Question: I have two tables in my database: 'TPM_AREAS' and 'TPM_WORKGROUPS'. There exists a many-to-many relationship between these two tables, and these relationships are stored in a table called 'TPM_AREAWORKGROUPS'. This table looks like this:

What I need to do is load all these mappings into memory at once, in the quickest way possible. As 'TPM_AREAWORKGROUPS' is an , I can't just say:
'''
var foo = (from aw in context.TPM_AREAWORKGROUPS select aw);
'''
I can think of three ways to possibly do this, however I'm not quite sure how to accomplish each of them nor which one is the best.
Something like:
'''
var allWG = (from w in context.TPM_WORKGROUPS.Include("TPM_AREAS")
where w.TPM_AREAS.Count > 0
select w);
// Loop through this enumeration and manually build a mapping of distinct AREAID/WORKGROUPID combinations.
'''
Pros: This is probably the standard EntityFramework way of doing things, and doesn't require me to change any of the database structure or mappings.
Cons: Could potentially be slow, since the 'TPM_WORKGROUPS' table is rather large and the 'TPM_AREAWORKGROUPS' table only has 13 rows. Plus, there's no 'TPM_AREAWORKGROUPS' class, so I'd have to return a collection of Tuples or make a new class for this.
Ideally, I'd like a 'TPM_AREAWORKGROUP' class, and a 'context.TPM_AREAWORKGROUP' property. I used the designer to create this model directly from the database, so I'm not quite sure how to this association to be an actual model. Is there an easy way to do this?
Pros: It would allow me to select directly against this table, done in one line of code. Yay!
Cons: Forces me to change my model, but is this a bad thing?
I can get the 'StoreConnection' property of the context, and call 'CreateCommand()' directly. I can then just do:
'''
using (DbCommand cmd = conn.CreateCommand())
{
cmd.CommandText = "SELECT AreaId, WorkgroupId FROM TPM_AREAWORKGROUPS";
var reader = cmd.ExecuteReader();
// Loop through and get each mapping
}
'''
Pros: Fast, easy, doesn't require me to change my model.
Cons: Seems kind of hacky. Everywhere else in the project, we're just using standard Entity Framework code so this deviates from the norm. Also, it has the same issues as the first option; there's still no 'TPM_AREAWORKGROUPS' class.
Ideally, I'd like to do #2 however I'm not quite sure how to adjust my model. Or, perhaps someone knows of a better way than my three options.
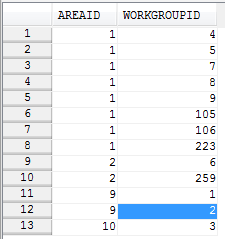
Answer: You could do:
'''
var result = context
.TPM_WORKGROUPS
.SelectMany(z => z.TPM_AREAS.Select(z2 => new
{
z2.AREAID,
z.WORKGROUPID
}));
'''
The translated SQL will be a simple 'SELECT AREAID, WORKGROUPID FROM TPM_AREAWORKGROUPS'.
About other options:
- I wouldn't use option 3) because I personnally avoid raw SQL as much as possible when using Entity Framework (see <URL> because you would have to change your model, and there is a simple and efficient way that allows to change it.